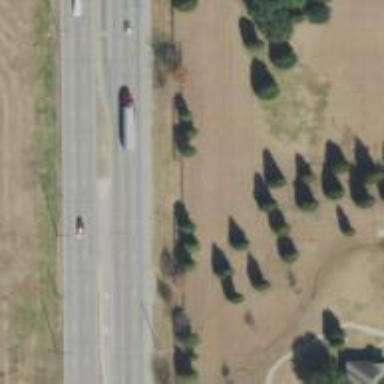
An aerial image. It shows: Primary highway.